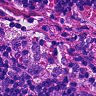
Metastatic tissue present: no